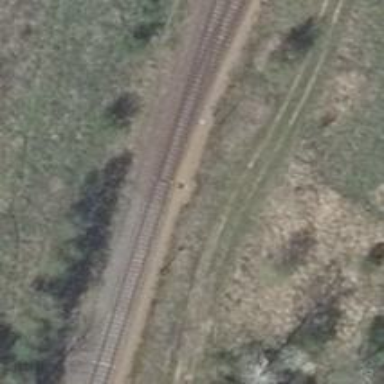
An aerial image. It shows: Railway switch with turnout to the right.